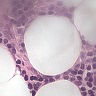
Metastatic tissue present: no